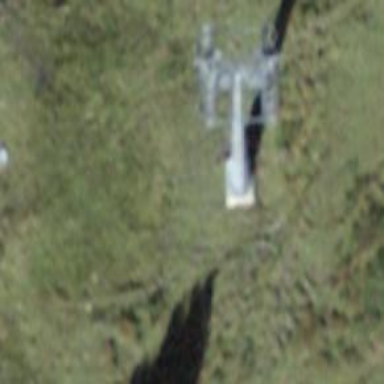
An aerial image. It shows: Pylon used for aerialway.